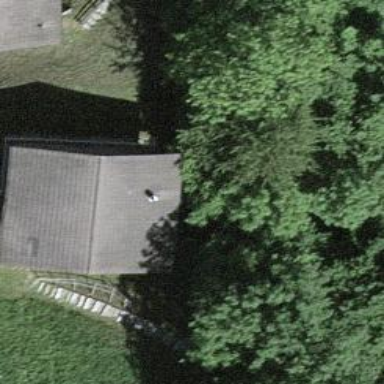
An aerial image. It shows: Bungalow with gabled roof.